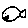
Label: fish